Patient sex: M
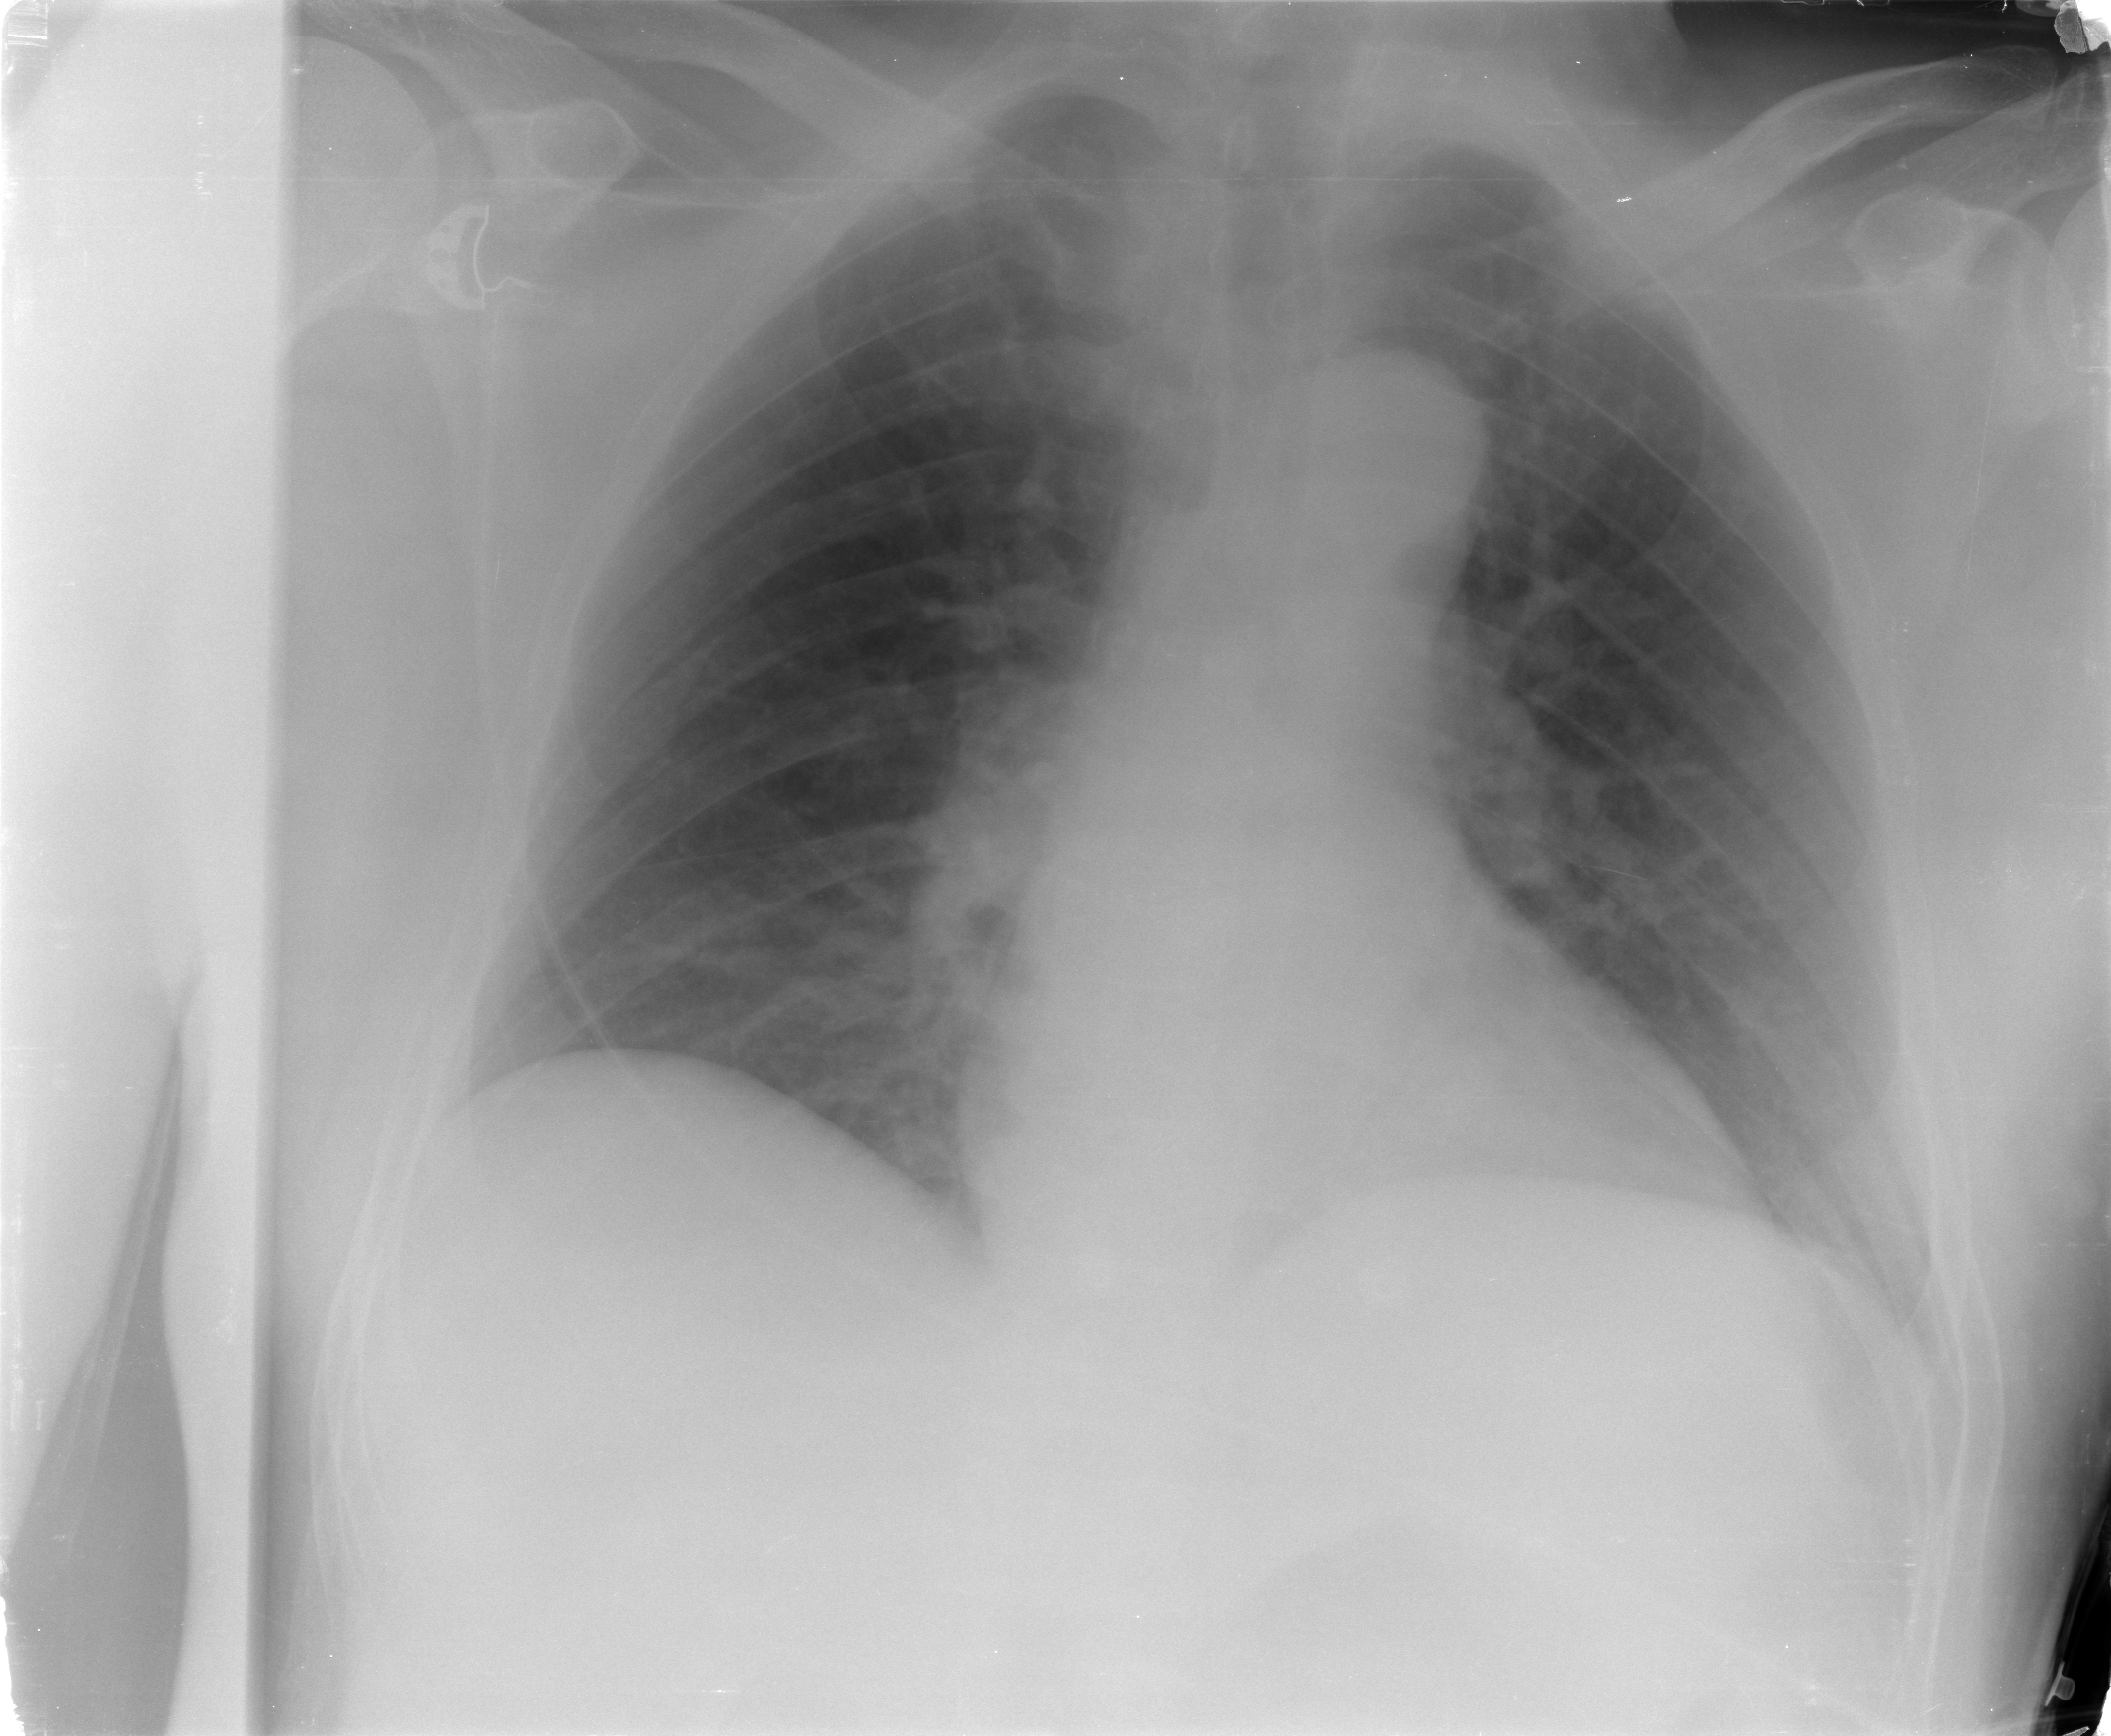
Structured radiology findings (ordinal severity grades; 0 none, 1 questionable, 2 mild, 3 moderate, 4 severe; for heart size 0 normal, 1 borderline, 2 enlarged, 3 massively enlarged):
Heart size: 1
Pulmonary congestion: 2
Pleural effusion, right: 0
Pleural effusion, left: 2
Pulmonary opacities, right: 0
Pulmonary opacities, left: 0
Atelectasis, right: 0
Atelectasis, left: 1